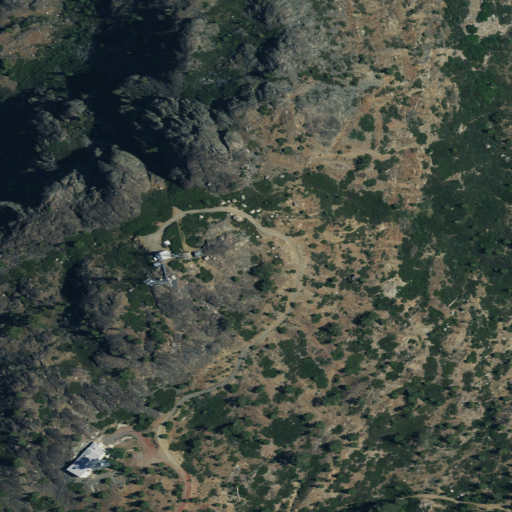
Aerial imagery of mountain in California named Cisco Butte containing shrub, evergreen forest, and low intensity development